Question: This might be a very primitive question. I have a list of states that belongs to different countries.
'''
Data 1: state - xyz
country - A
Data 2 : state - abc
country - B
Data 3: state - ght
country - A
Data 2 : state - ase
country - B
'''
In core data i have differnt entities for state and country. While saving how do i put all the states to their country object?
Country state relation

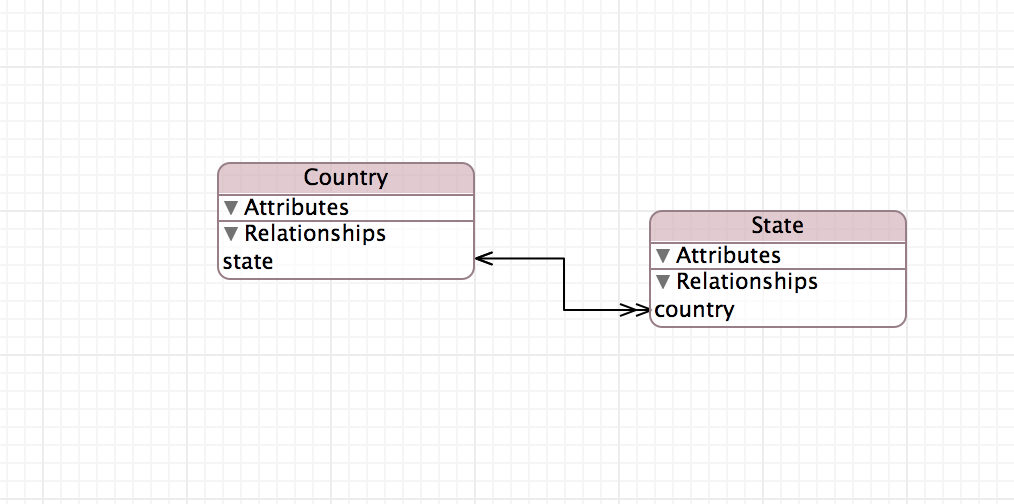
Answer: Assuming Data is Array of Dictionary,
'''
for (NSDictionary *data in datas) {
NSFetchRequest *fetchRequest = [[NSFetchRequest alloc] init];
NSEntityDescription *entity = [NSEntityDescription entityForName:@"Country" inManagedObjectContext:[dbManager getCurrentContext]];
[fetchRequest setEntity:entity];
NSPredicate *predicate = [NSPredicate predicateWithFormat:@"name = %@", [data valueForKey:@"country"]];
[fetchRequest setPredicate:predicate];
NSError *error;
NSArray * fetchedObjects = [managedObjectContext executeFetchRequest:fetchRequest error:&error];
if ([fetchedObjects count] > 0) {
Country *country = [fetchedObjects objectAtIndex:0];
//Using CoreDataGeneratedAccessors
[country addStateObject:[data valueForKey:@"state"]];
} else {
Country *country = [NSEntityDescription insertNewObjectForEntityForName:@"Country" inManagedObjectContext:managedObjectContext];
country.name = [data valueForKey:@"country"];
...
if ([managedObjectContext save:&error])
{
//Using CoreDataGeneratedAccessors
[country addStateObject:[data valueForKey:@"state"]];
}
}
}
'''
Hope this may help you